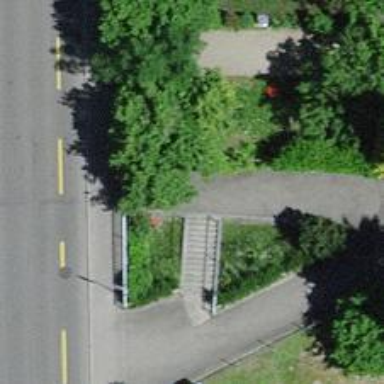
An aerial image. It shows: Tunnel footway.